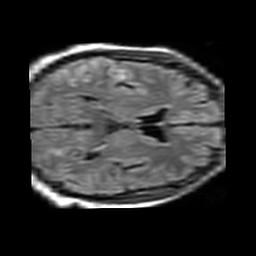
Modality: FLAIR
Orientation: axial
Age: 48
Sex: male
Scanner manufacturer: philips
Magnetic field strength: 1.5 T
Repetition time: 11 s
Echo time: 0.14 s